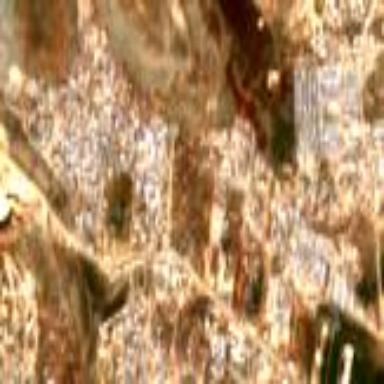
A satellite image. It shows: Irregular settlement in residential area.